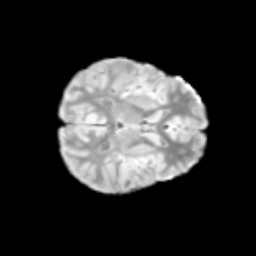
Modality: T2w
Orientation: axial
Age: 9
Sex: male
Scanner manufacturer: siemens
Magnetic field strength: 3 T
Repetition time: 3.8 s
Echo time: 0.07 s